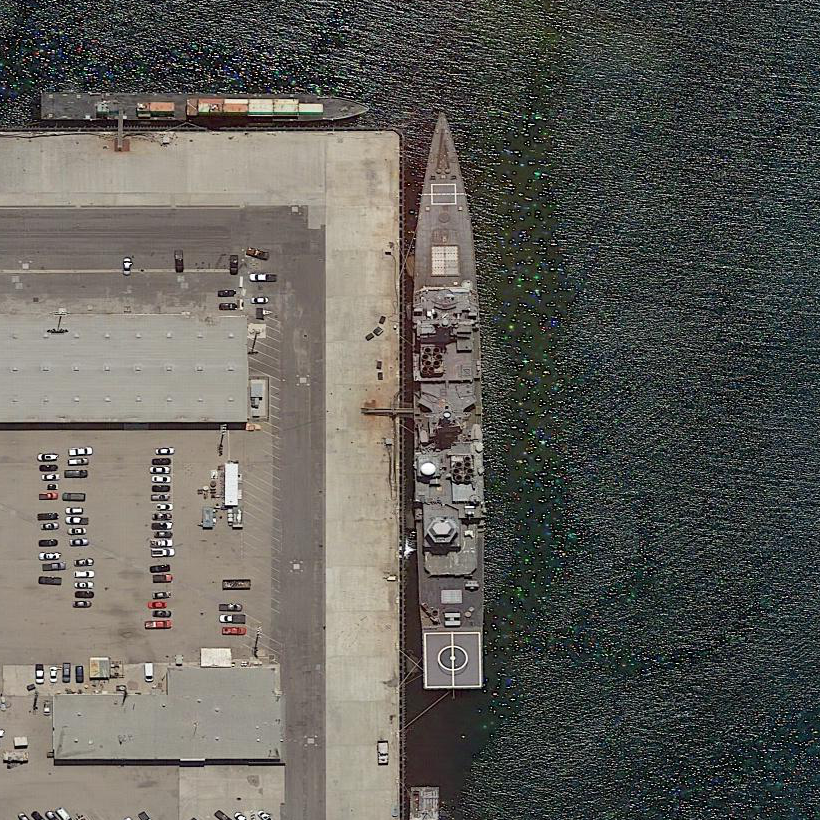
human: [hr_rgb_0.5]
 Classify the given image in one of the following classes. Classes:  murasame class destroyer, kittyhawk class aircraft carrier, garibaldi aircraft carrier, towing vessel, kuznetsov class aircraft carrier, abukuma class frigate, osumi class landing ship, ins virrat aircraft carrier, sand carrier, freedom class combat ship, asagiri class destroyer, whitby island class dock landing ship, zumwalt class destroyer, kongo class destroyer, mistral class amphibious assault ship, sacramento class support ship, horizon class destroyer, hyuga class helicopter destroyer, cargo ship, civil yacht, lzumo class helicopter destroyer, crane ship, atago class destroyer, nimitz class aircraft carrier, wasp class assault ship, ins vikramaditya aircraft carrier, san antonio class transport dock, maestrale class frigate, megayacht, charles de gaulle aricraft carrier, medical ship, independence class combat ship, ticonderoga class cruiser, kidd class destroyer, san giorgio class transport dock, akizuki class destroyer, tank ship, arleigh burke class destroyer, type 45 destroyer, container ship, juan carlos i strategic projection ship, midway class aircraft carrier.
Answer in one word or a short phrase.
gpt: Ticonderoga class cruiser